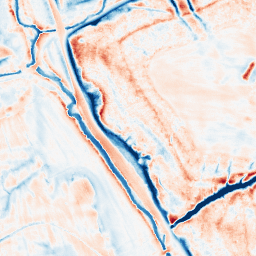
Category: classical
Decomposition family: gaussian
Decomposition parameters: sigma: 5
Upsampling method: sinc_hamming
Upsampling parameters: scale: 2
kernel_size: 16
Upsampling scale: 2